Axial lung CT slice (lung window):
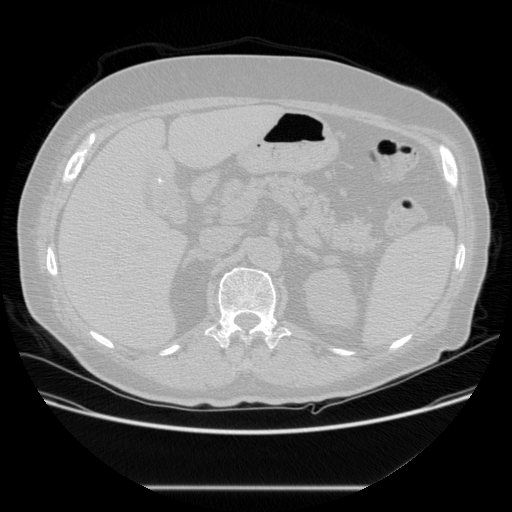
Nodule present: no